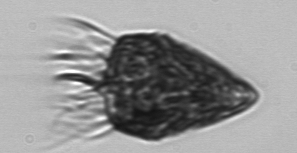
Label: Strombidium_morphotype2